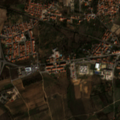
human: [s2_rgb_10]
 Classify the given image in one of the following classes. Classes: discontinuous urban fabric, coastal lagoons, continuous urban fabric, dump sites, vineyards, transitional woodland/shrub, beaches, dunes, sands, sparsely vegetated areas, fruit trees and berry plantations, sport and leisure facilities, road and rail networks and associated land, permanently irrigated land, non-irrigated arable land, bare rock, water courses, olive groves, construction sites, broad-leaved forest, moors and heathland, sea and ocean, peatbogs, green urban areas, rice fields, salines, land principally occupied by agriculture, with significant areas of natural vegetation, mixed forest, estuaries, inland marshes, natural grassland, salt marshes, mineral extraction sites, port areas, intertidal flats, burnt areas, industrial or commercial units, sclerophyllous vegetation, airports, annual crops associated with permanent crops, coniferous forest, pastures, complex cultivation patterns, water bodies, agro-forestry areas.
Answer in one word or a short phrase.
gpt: continuous urban fabric, discontinuous urban fabric, permanently irrigated land, olive groves, complex cultivation patterns, transitional woodland/shrub